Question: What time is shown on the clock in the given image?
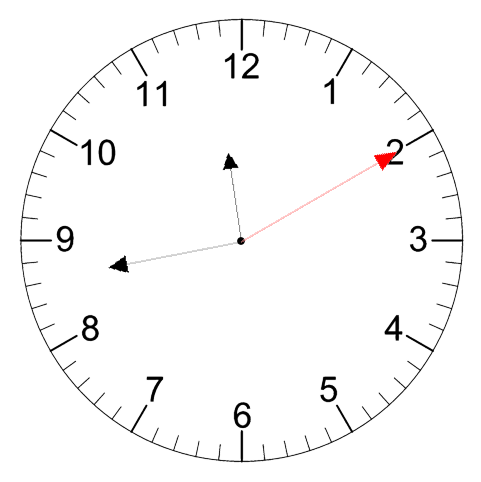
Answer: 11:43:10